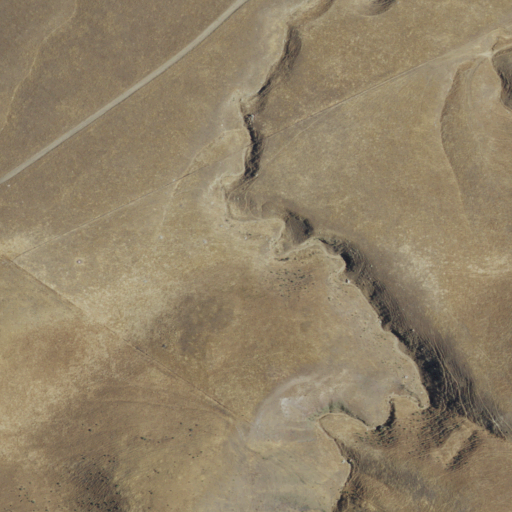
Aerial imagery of valley in California named Reed Canyon containing grassland, open development, and evergreen forest